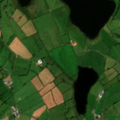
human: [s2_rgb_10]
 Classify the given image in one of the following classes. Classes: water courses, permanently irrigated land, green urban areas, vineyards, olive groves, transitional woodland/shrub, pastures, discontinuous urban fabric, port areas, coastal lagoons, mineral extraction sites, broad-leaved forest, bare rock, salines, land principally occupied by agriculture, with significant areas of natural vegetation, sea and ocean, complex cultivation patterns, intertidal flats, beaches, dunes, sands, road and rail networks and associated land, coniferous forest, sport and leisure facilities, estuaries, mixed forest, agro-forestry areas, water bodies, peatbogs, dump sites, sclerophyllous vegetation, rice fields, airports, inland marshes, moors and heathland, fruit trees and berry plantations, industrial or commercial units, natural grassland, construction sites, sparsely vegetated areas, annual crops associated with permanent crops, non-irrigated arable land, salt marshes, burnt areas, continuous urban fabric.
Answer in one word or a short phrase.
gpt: pastures, land principally occupied by agriculture, with significant areas of natural vegetation, water bodies